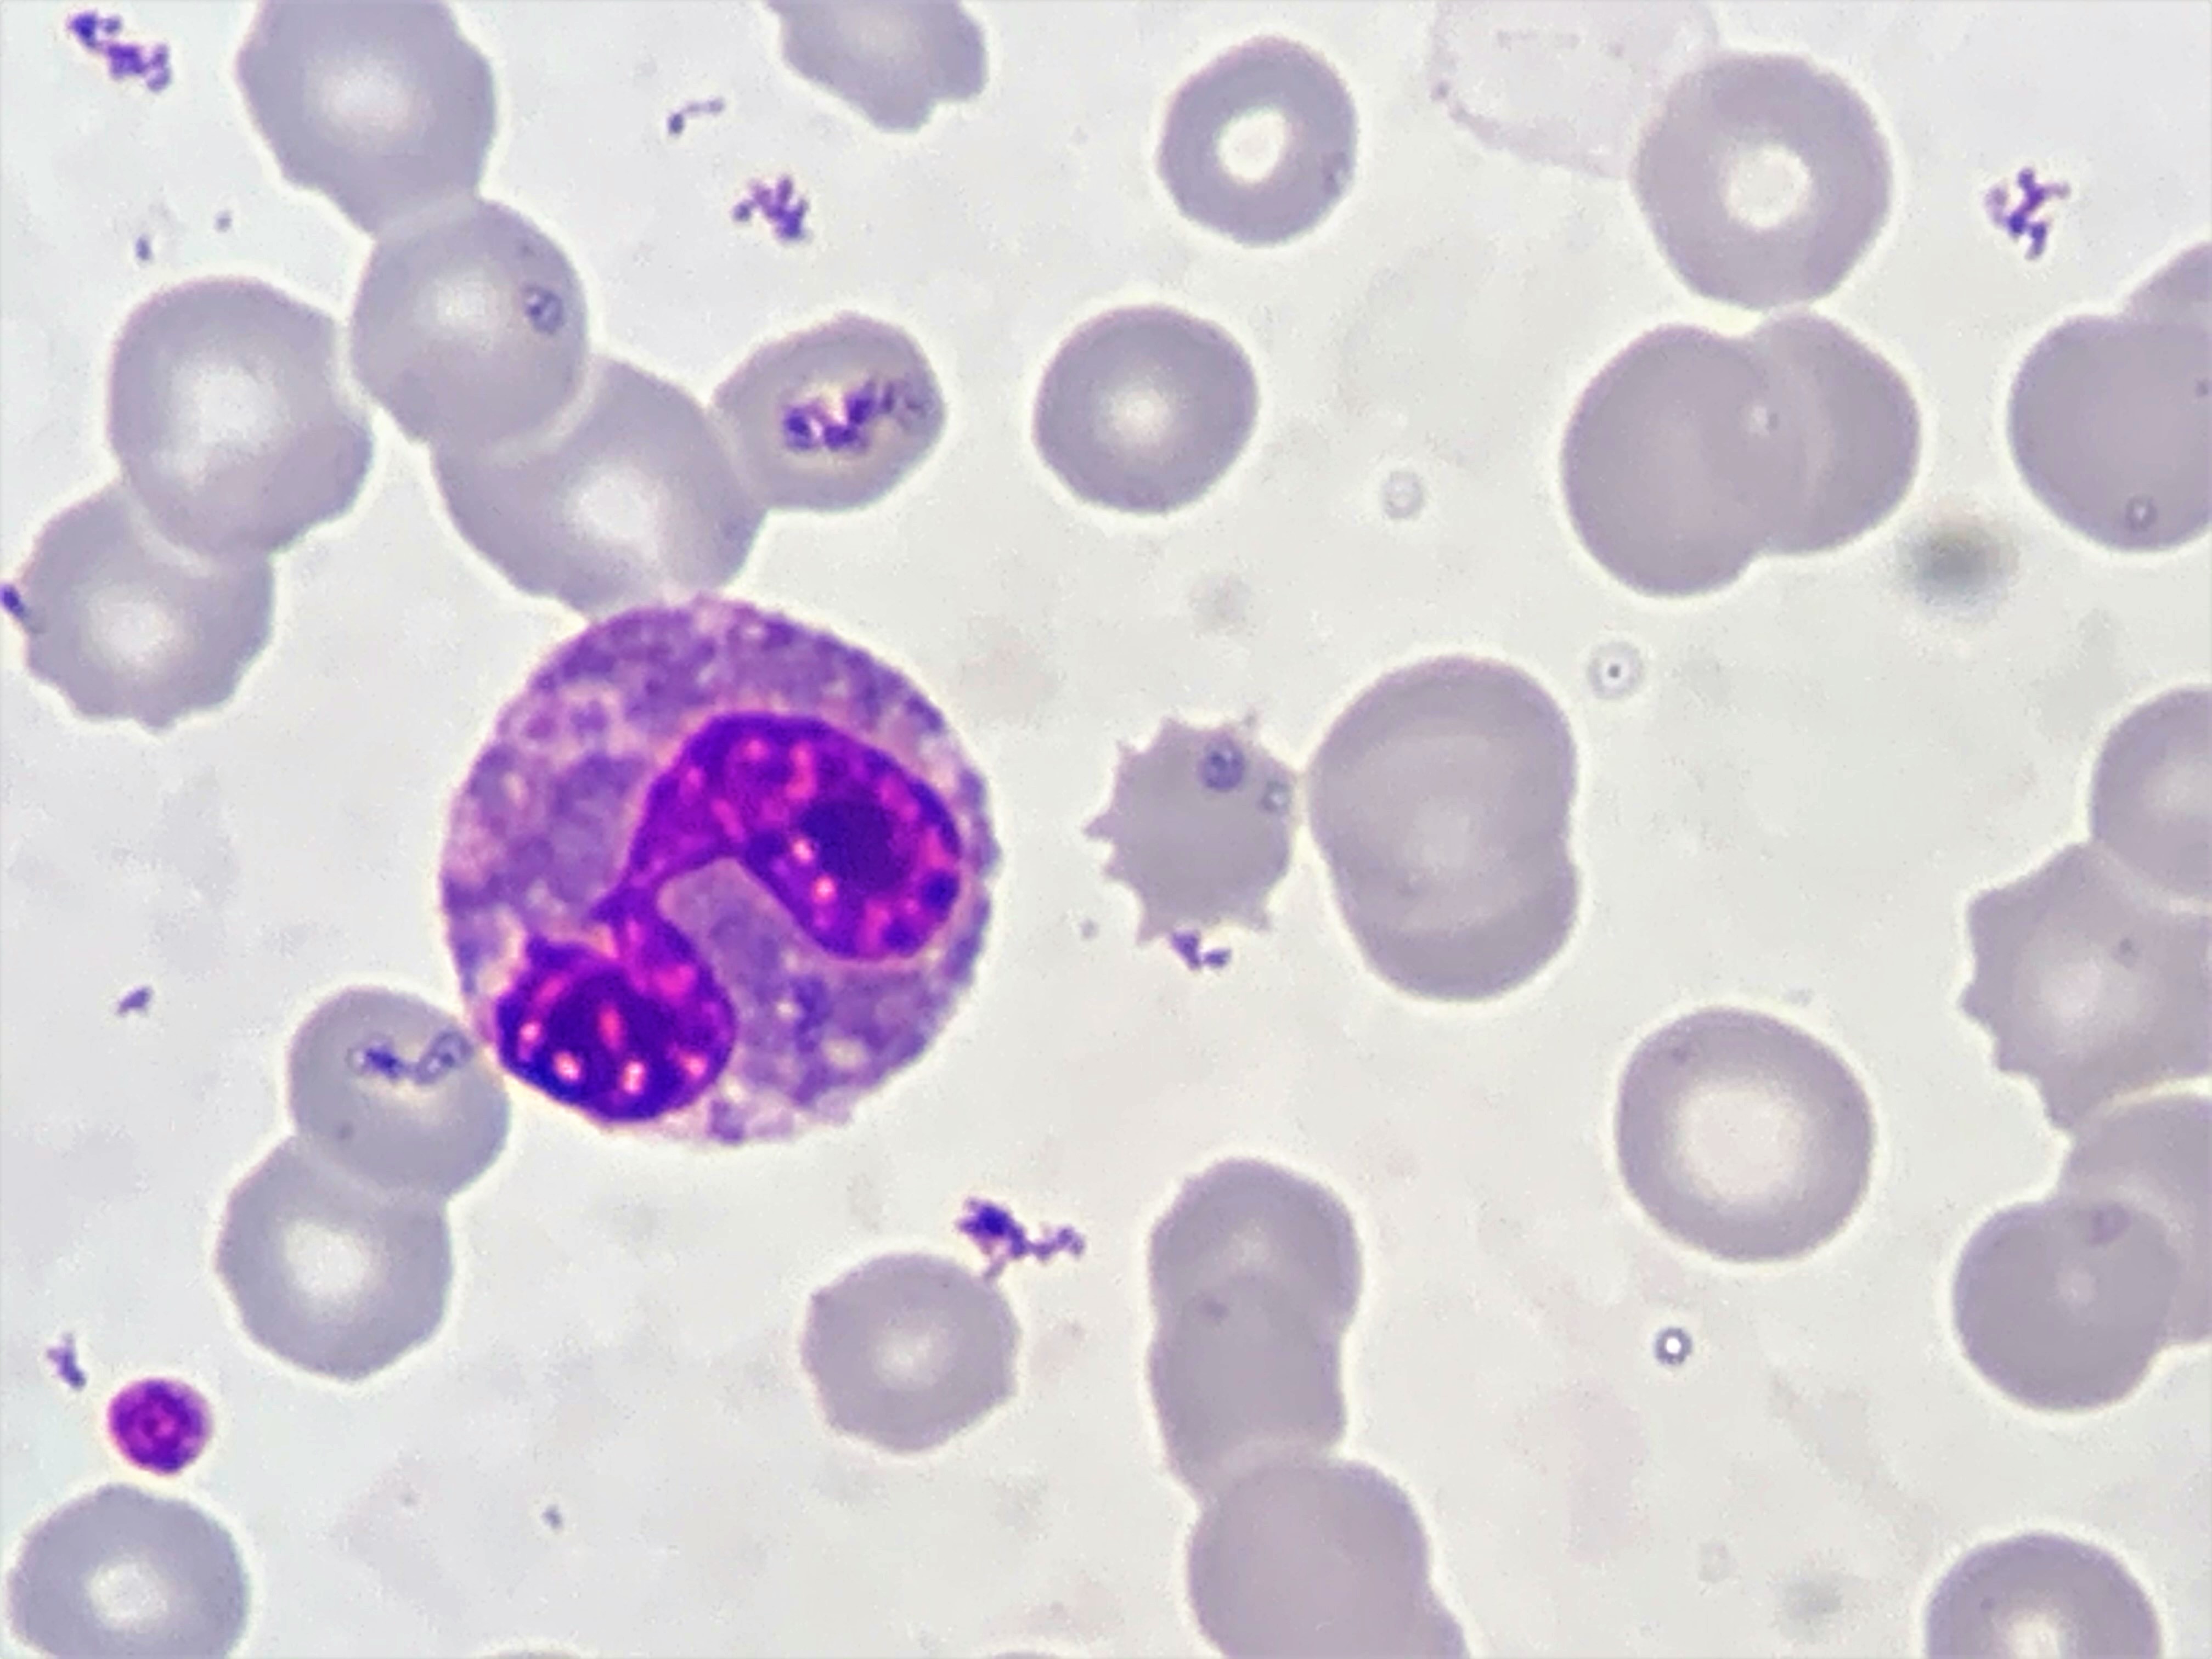
Cell type: EOSINOPHILS